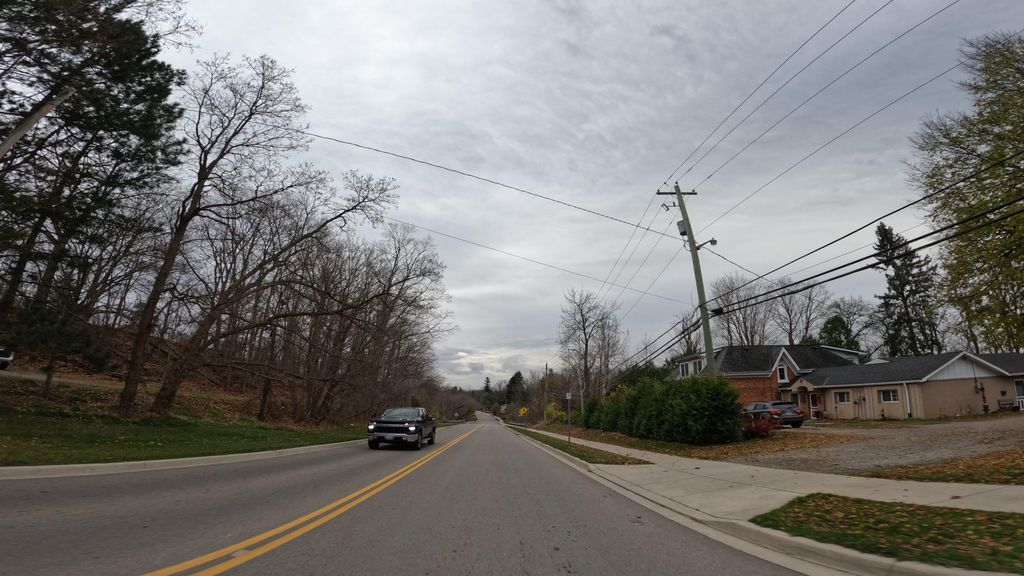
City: hamilton